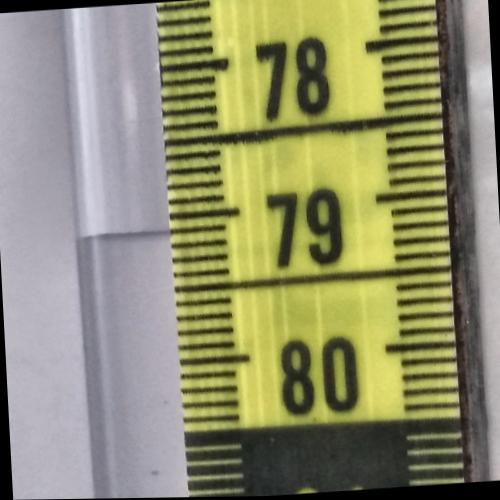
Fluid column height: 79.1 cm